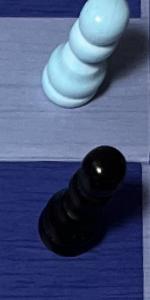
Label: Pawn_Black